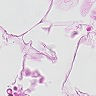
Metastatic tissue present: no